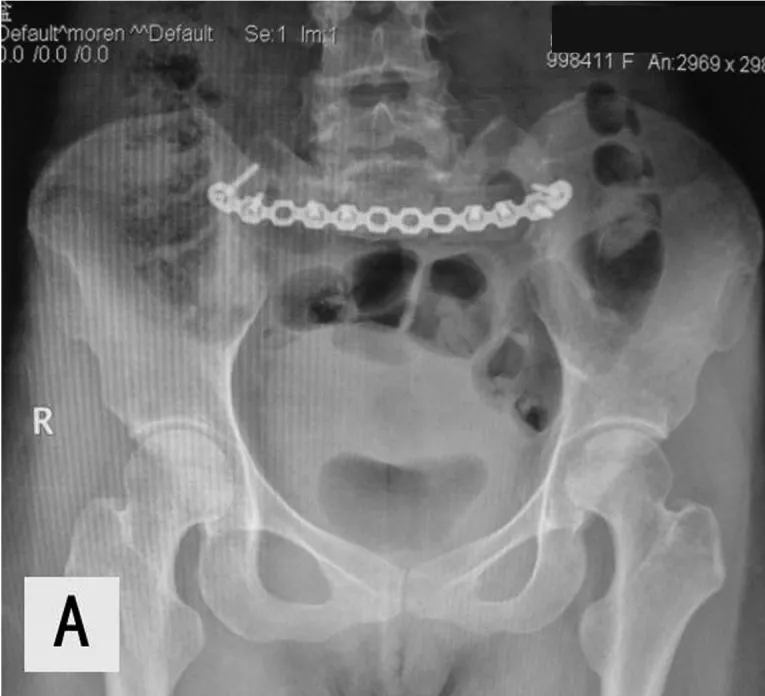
Plain X-ray of the. Pelvic.
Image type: radiology (x_ray)